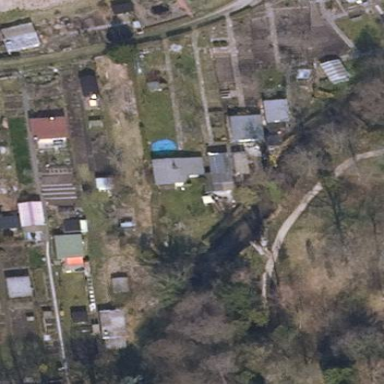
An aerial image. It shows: Plot in the allotments.